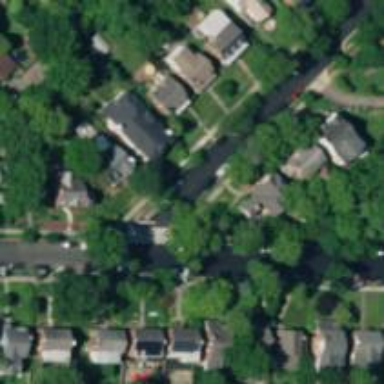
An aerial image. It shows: Residential road with sidewalk on the left side.